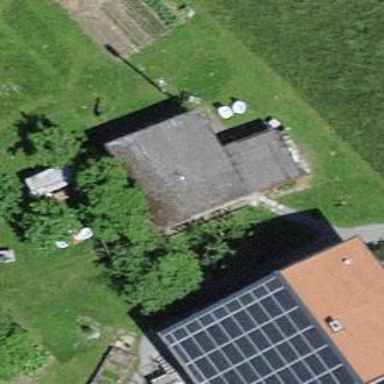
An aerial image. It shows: Shed.